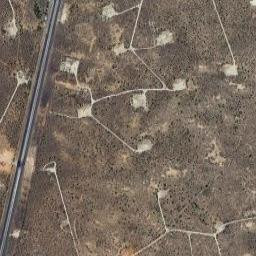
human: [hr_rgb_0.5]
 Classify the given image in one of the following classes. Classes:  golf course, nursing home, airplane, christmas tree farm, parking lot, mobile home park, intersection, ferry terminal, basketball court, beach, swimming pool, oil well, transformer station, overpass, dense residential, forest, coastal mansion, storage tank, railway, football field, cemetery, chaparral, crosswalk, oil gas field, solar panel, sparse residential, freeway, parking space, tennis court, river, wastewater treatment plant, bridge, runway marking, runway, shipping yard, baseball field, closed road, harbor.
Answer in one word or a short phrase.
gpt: oil gas field